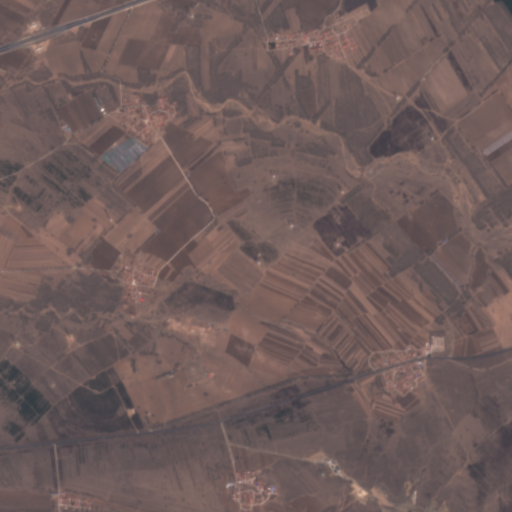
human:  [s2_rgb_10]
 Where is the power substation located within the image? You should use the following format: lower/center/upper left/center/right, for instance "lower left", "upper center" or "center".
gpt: The power substation is located in the lower right of the image.
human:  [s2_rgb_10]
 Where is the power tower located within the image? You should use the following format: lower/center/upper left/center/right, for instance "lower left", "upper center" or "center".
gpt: The power tower is located in the right of the image.
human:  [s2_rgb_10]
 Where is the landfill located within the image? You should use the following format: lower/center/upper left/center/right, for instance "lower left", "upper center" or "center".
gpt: There is no landfill in the image.